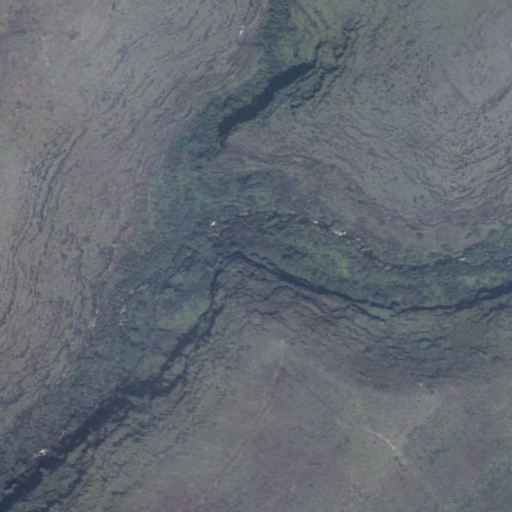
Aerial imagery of valley in Hawaii named South Fork Kaunakakai Gulch containing only unknown